Field crop: maize
Growth stage: 2
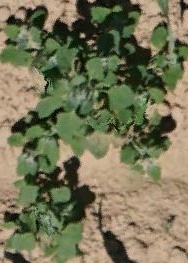
Species: chenopodium